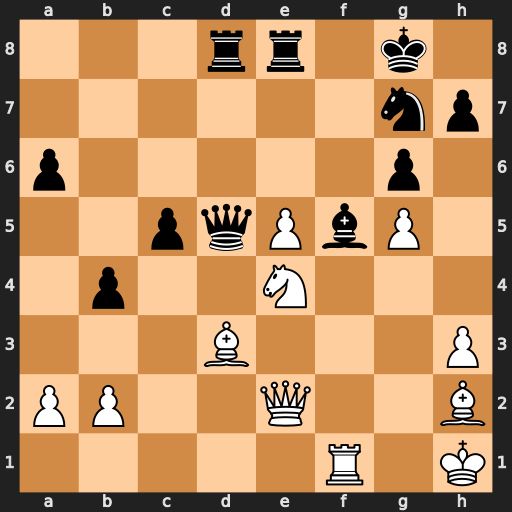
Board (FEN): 3rr1k1/6np/p5p1/2pqPbP1/1p2N3/3B3P/PP2Q2B/5R1K
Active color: w
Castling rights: -
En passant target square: -
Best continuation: Bc4 Be6 Bxd5